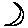
Label: moon